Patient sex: M
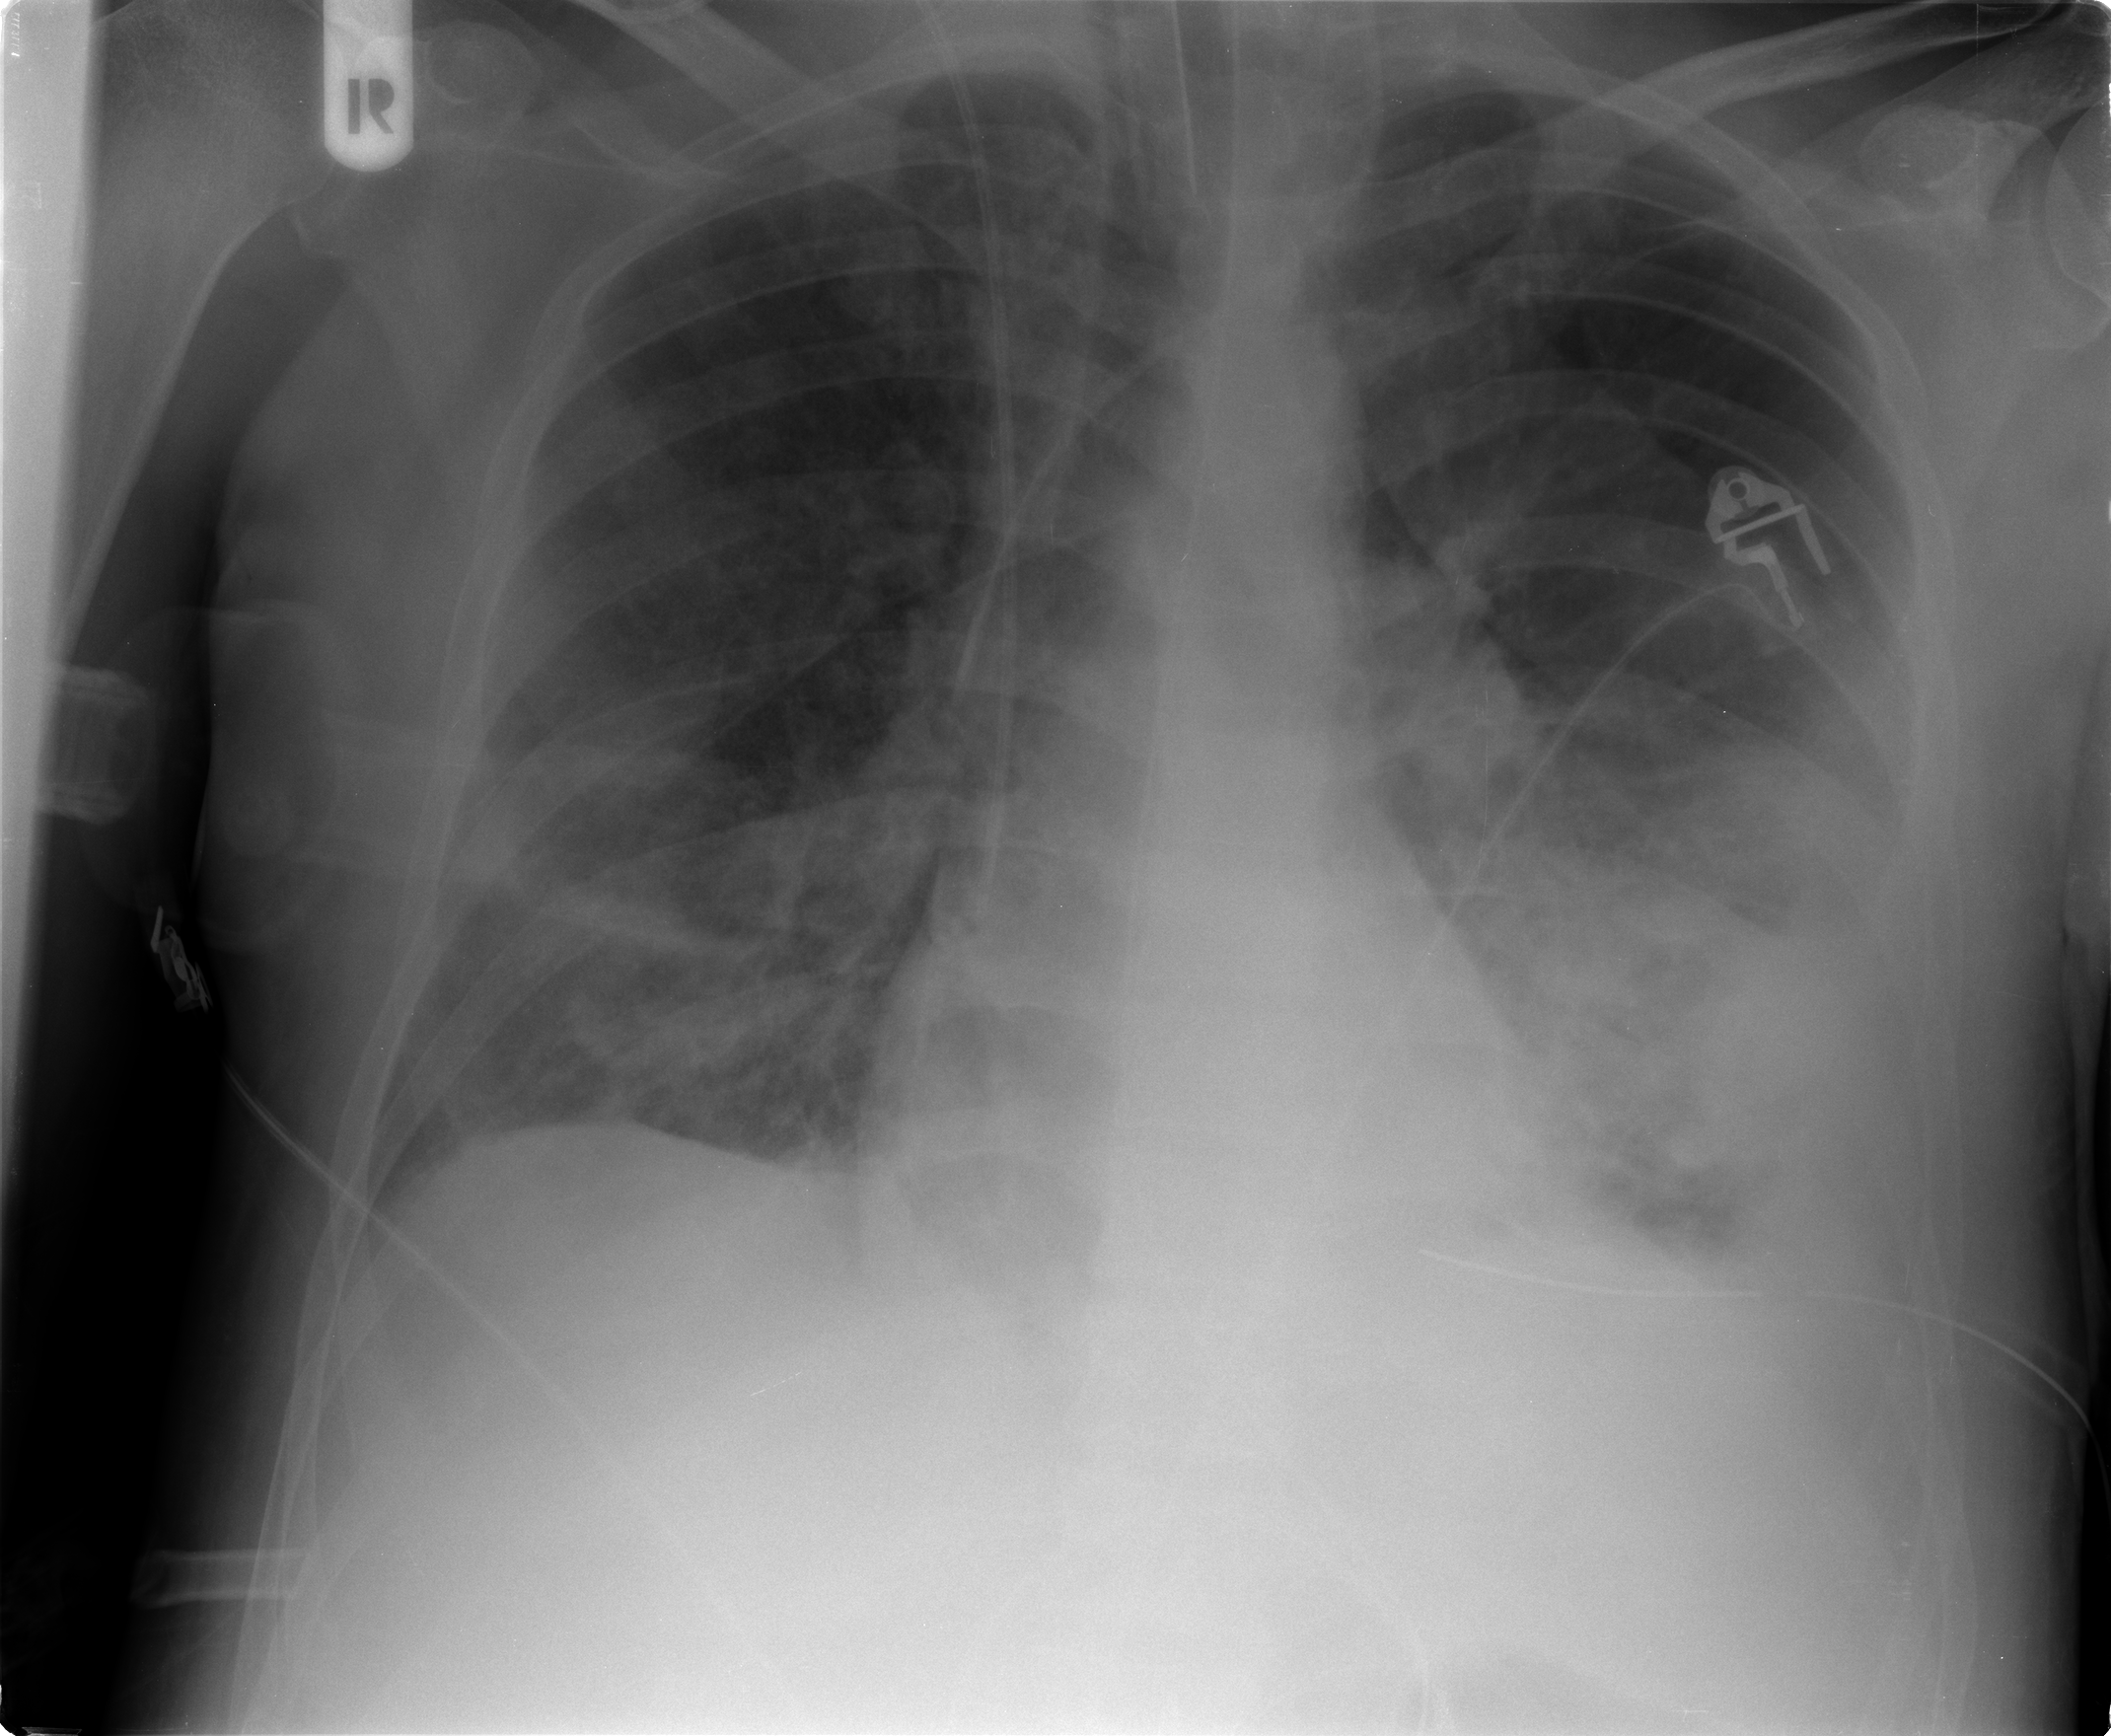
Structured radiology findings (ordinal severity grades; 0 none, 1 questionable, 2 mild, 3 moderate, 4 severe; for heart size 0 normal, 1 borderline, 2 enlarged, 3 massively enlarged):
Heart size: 0
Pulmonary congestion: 0
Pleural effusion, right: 0
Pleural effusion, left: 3
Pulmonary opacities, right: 2
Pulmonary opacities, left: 2
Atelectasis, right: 2
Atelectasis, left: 4